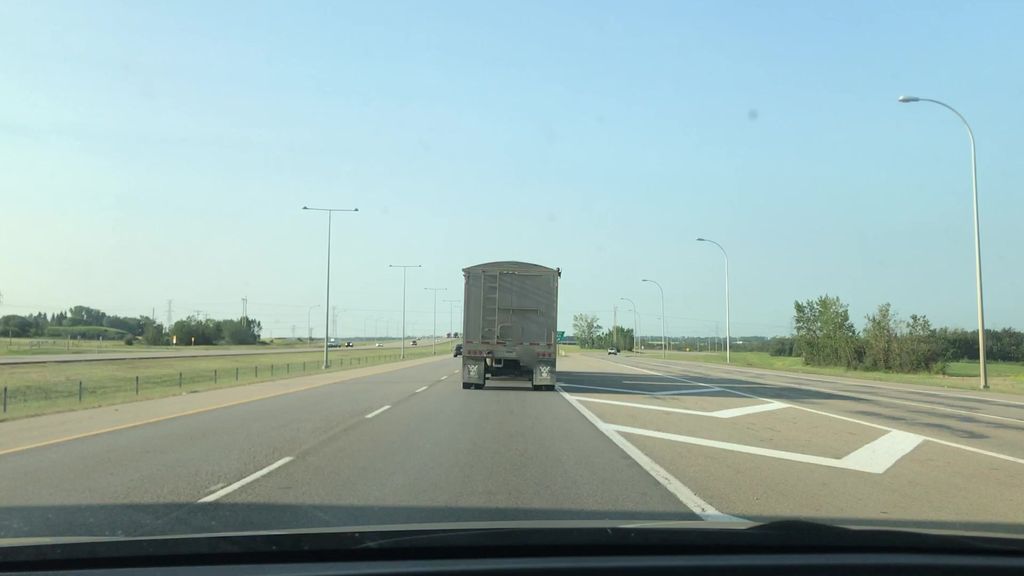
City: edmonton